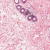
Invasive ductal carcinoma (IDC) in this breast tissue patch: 0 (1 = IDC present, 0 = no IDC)